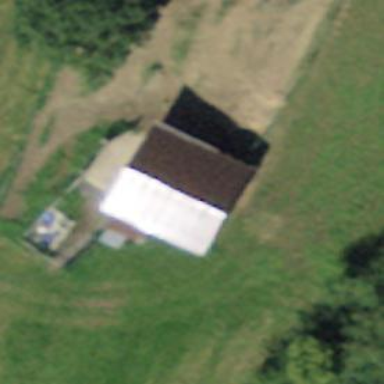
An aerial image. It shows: Barn.